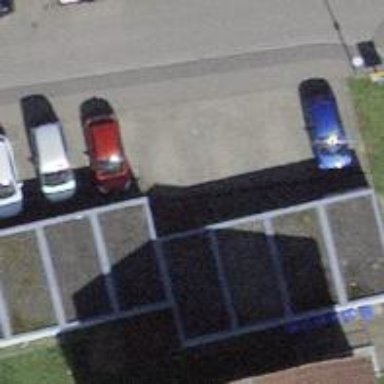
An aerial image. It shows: Group of garages.